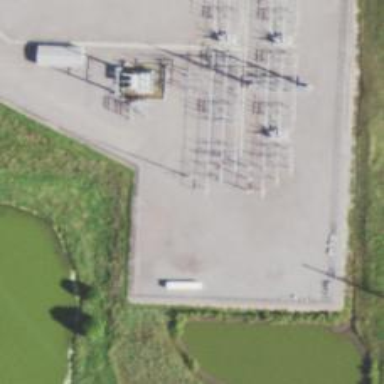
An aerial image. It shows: Mast used for lightning protection.